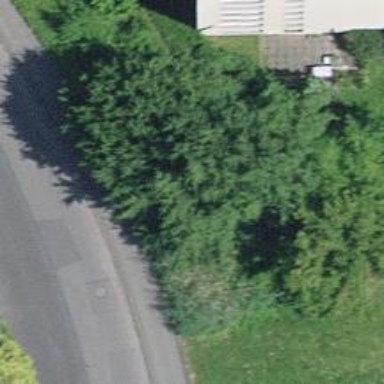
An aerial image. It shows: Sidewalk along the footway.